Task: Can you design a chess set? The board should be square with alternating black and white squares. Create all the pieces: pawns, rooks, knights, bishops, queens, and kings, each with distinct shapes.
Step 2867:
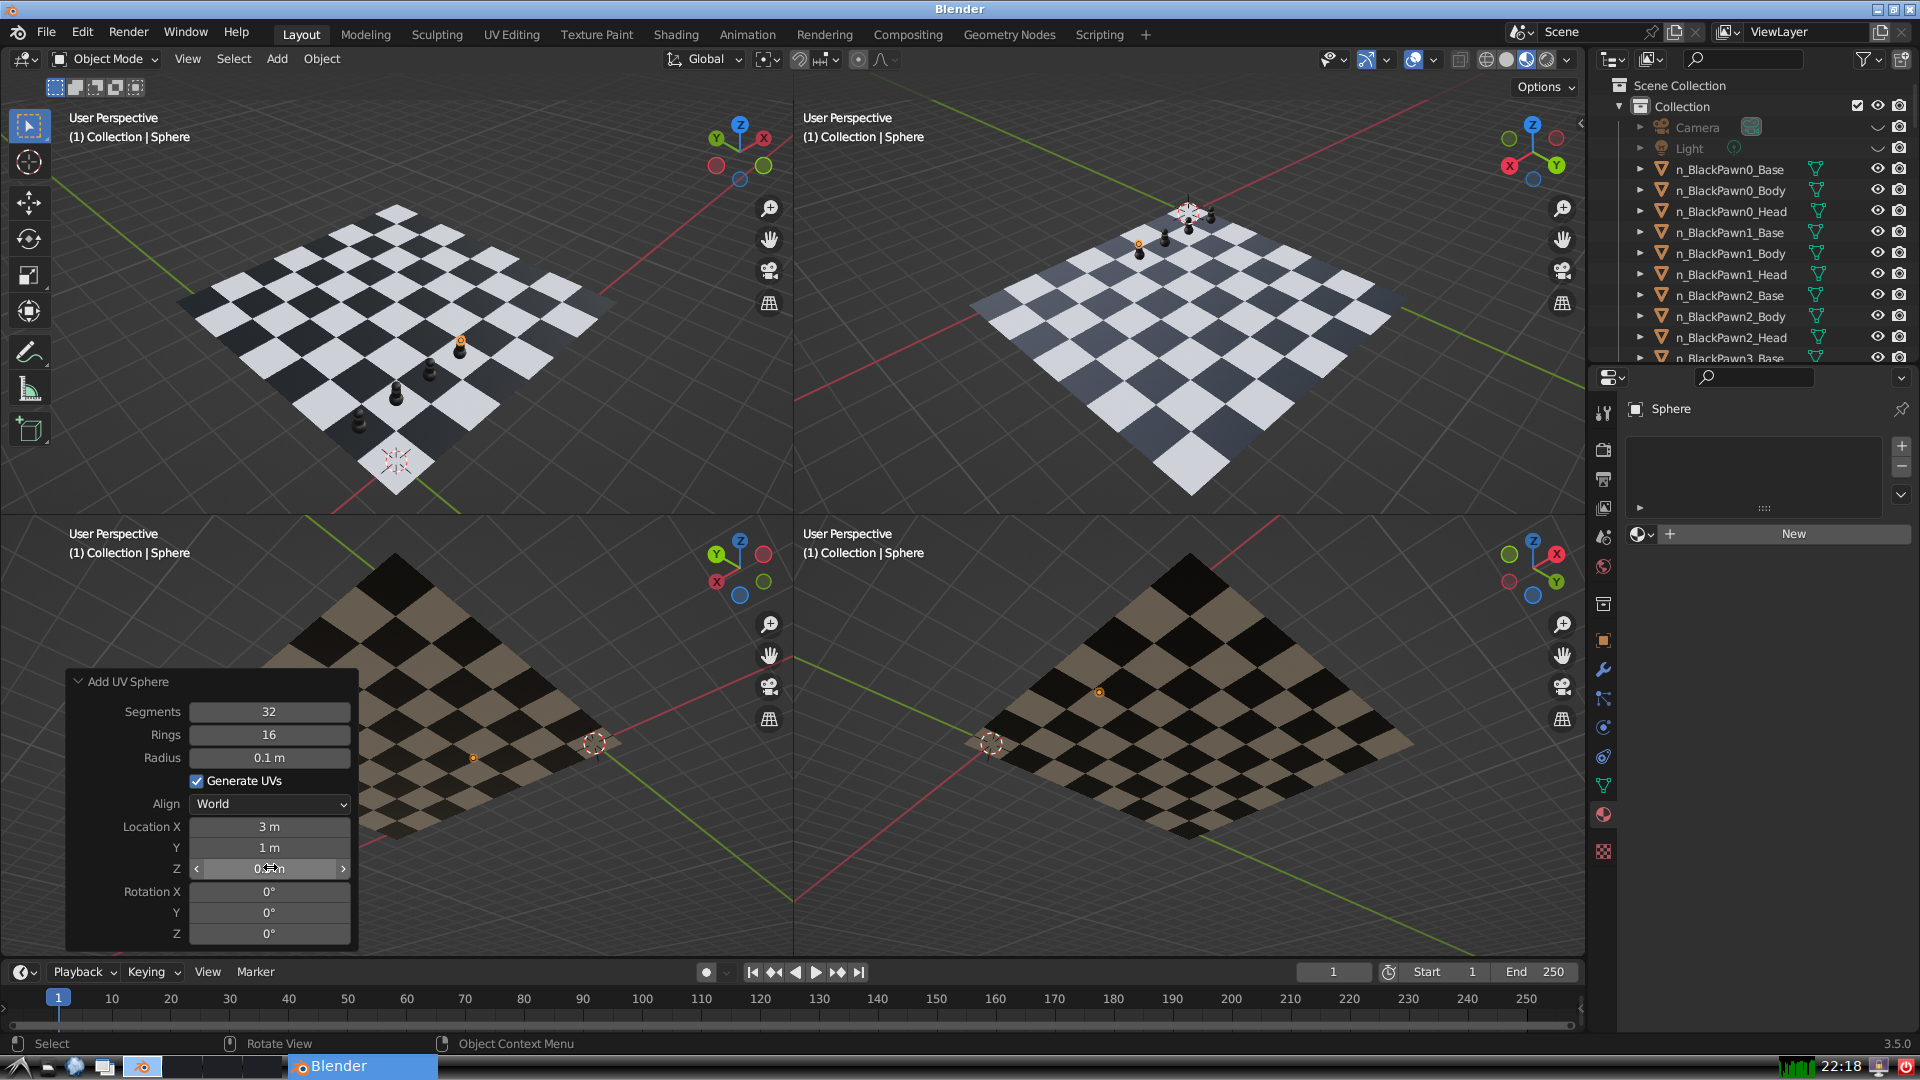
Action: {"mouse_move": [960, 540]}